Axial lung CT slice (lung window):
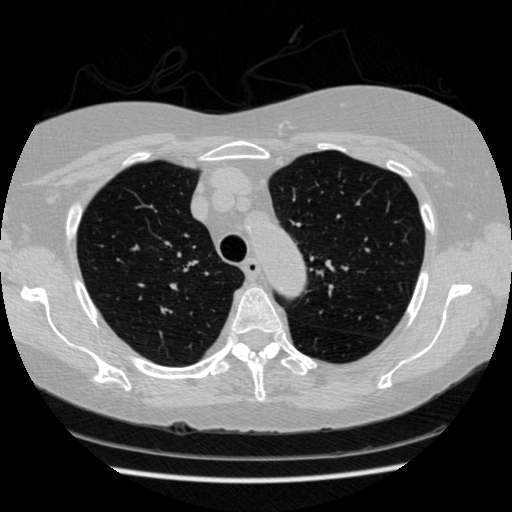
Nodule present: no